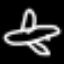
Label: airplane